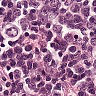
Metastatic tissue present: no